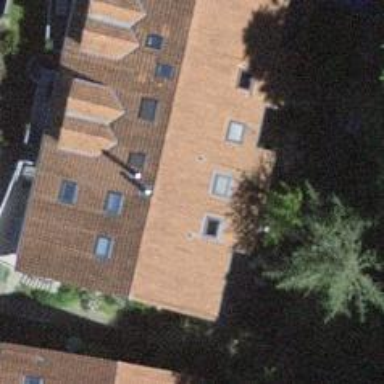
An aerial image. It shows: Terrace building.